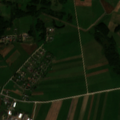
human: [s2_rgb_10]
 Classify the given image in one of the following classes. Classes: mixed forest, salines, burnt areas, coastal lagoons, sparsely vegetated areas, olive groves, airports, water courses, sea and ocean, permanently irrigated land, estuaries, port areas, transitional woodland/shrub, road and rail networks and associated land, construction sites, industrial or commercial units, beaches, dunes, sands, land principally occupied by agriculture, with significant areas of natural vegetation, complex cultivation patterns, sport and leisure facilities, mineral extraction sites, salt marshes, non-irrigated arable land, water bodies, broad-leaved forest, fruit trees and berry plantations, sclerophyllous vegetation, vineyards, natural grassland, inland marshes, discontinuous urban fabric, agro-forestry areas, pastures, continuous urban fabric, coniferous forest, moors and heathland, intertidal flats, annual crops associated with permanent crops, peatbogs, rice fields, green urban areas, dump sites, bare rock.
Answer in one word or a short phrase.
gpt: discontinuous urban fabric, non-irrigated arable land, pastures, complex cultivation patterns, land principally occupied by agriculture, with significant areas of natural vegetation